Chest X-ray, AP view. Patient: 59 years old, sex F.
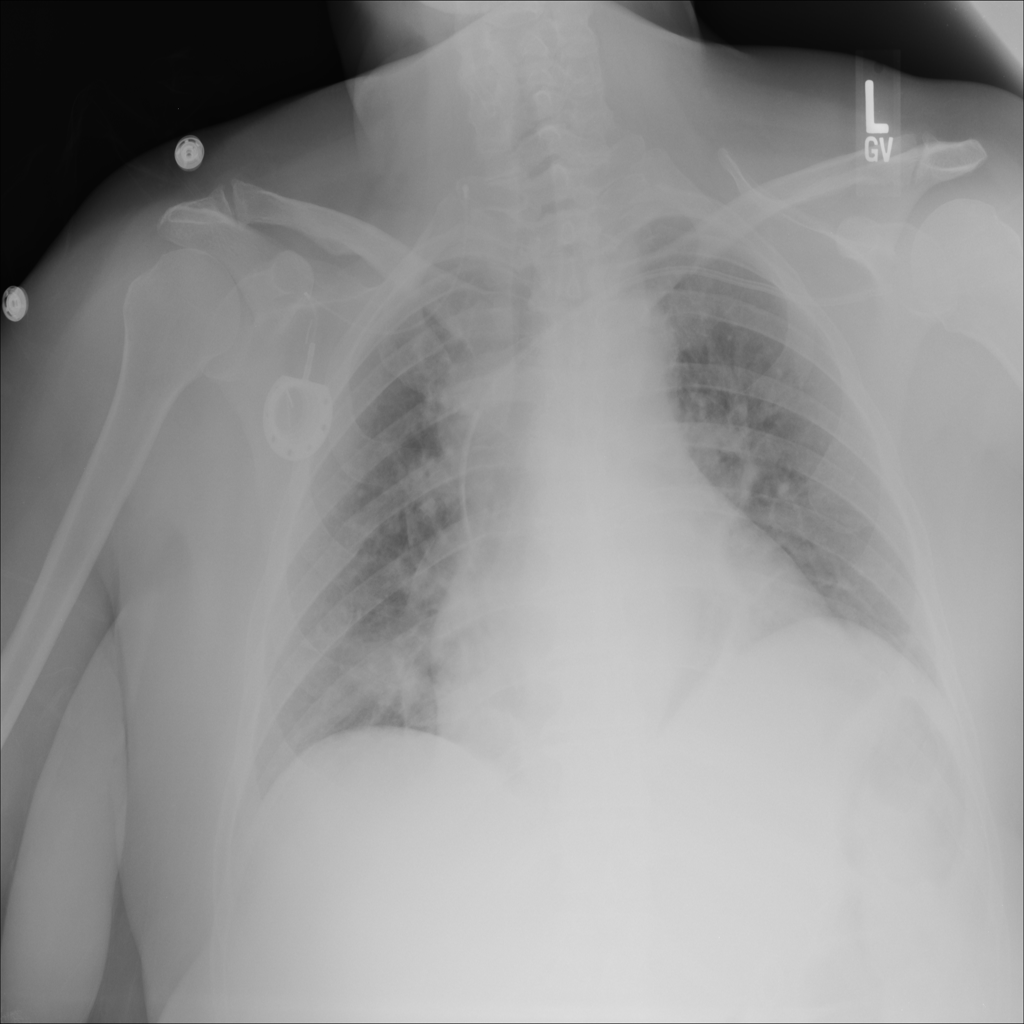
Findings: No Finding